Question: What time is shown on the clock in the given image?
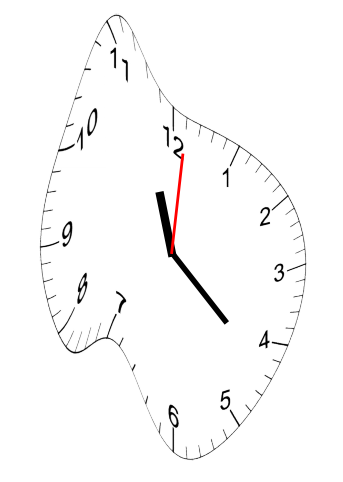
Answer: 11:22:01